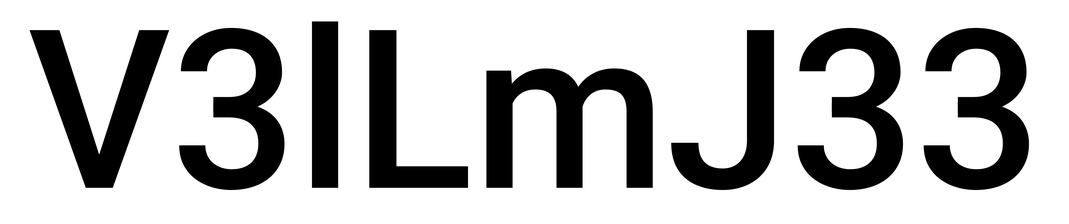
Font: Roboto_Medium